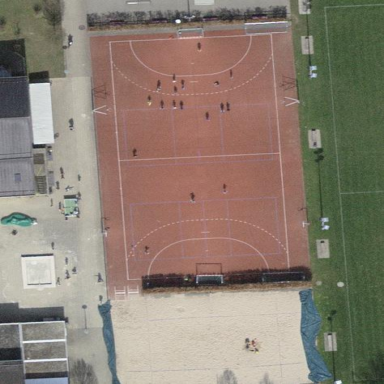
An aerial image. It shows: Multi-sport pitch for leisure and various sports activities.